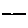
Label: line